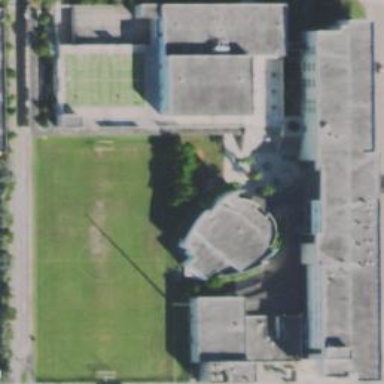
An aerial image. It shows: School.